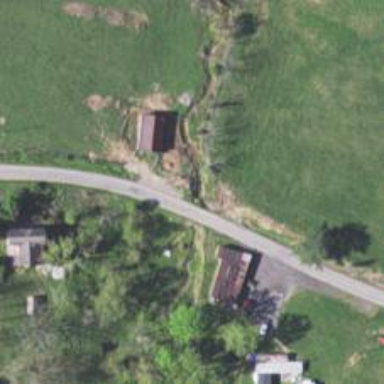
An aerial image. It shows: Culvert tunnel.